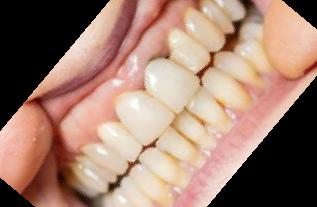
Condition: Gingivitis